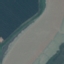
Land use / land cover class: River